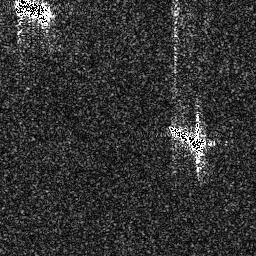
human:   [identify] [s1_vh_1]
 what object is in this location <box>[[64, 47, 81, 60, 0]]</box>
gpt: <ref>1 medium ship at the right</ref>